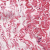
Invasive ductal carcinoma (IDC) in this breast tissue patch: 0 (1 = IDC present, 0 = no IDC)